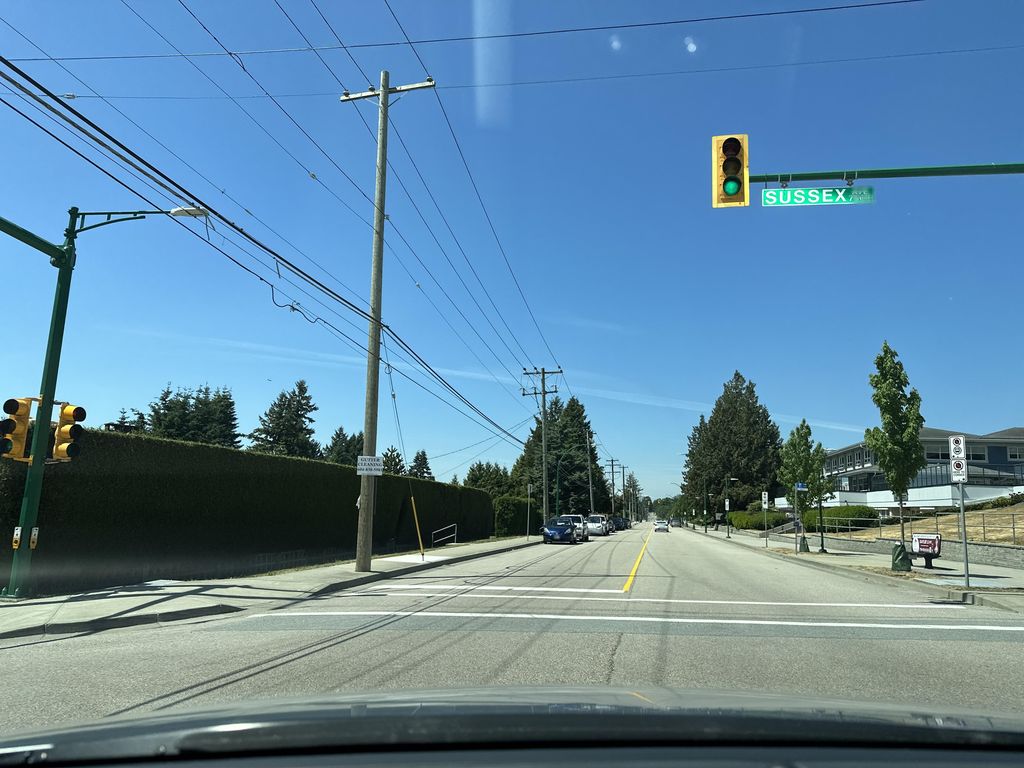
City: vancouver